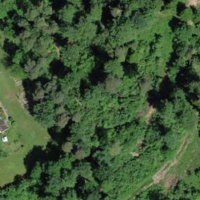
EUNIS habitat code: 44
Species observed at this site:
Lonicera acuminata